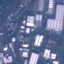
Land use / land cover: Industrial